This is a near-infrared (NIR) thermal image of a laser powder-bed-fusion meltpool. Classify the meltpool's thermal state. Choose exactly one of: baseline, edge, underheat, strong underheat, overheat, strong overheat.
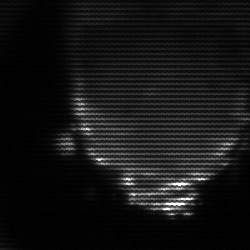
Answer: edge